Question:
All my data is being pulled from 'quandl' into 'pandas' dataframes. For whatever reason when I call the dataframe function truncate, it seems to have no effect.
'''
oil = pd.DataFrame(qd.get('OPEC/ORB'))
plat= pd.DataFrame(qd.get('LPPM/PLAT', column_index='1'))
pall = pd.DataFrame(qd.get('LPPM/PALL', column_index='1'))
pall.truncate(before='2003-01-02')
print(pall.head())
'''
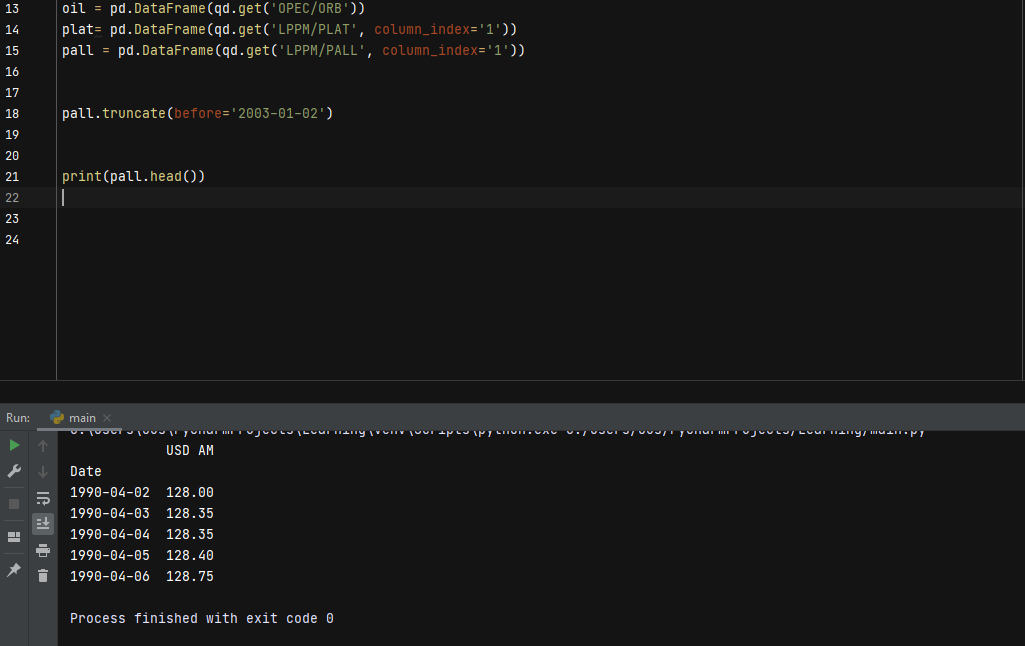
Answer: You need to assign the result of the truncation to the variable:
'''
pall = pall.truncate(before='2003-01-02')
'''
Otherwise, the operation is not persisted.